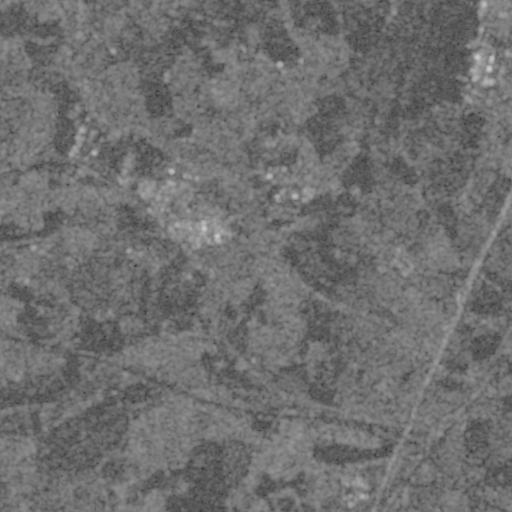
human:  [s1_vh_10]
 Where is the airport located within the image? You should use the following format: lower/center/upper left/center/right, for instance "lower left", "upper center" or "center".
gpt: The airport is located in the upper right of the image.
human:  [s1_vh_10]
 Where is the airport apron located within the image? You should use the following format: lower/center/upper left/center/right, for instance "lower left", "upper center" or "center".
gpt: The airport apron is located in the upper right of the image.
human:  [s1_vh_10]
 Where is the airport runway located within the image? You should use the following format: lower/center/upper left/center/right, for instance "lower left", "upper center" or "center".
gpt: The airport runway is located in the upper right of the image.
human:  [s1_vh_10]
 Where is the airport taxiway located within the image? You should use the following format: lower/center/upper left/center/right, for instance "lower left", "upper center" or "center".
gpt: The airport taxiway is located in the upper right of the image.
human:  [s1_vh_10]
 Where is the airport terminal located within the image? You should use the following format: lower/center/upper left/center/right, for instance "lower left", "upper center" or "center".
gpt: The airport terminal is located in the upper right of the image.
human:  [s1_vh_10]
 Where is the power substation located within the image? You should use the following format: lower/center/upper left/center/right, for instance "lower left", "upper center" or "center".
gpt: The power substation is located in the center right of the image.
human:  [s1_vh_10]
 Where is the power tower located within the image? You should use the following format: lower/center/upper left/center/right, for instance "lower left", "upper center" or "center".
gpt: The power tower is located in the lower right of the image.
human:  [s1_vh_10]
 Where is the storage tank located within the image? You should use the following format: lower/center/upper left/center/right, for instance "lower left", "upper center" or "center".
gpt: The storage tank is located in the center of the image.
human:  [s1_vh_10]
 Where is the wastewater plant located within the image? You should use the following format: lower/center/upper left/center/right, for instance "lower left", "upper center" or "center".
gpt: The wastewater plant is located in the center of the image.
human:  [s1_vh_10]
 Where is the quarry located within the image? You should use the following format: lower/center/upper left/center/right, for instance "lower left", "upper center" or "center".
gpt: There is no quarry in the image.

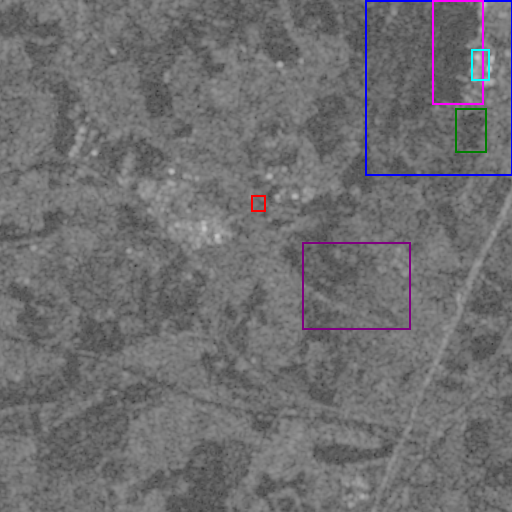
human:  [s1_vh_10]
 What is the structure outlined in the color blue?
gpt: The structure outlined in blue is an airport.
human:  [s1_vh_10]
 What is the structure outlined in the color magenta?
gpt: The structure outlined in magenta is an airport apron.
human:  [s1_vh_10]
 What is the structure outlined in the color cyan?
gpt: The structure outlined in cyan is an airport terminal.
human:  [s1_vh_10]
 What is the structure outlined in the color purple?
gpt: The structure outlined in purple is a crop field.
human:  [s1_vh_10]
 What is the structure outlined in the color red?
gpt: The structure outlined in red is a park.
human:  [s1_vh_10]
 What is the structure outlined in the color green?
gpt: The structure outlined in green is a parking lot.
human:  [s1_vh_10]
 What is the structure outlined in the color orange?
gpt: There is no orange outline.